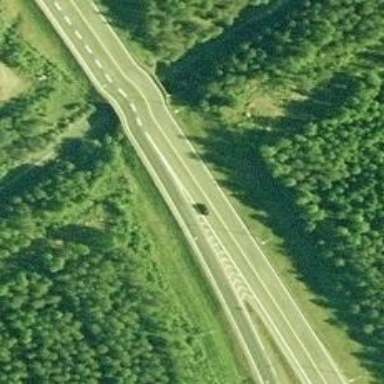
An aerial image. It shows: Asphalt bridge that is part of tertiary trunk link highway.